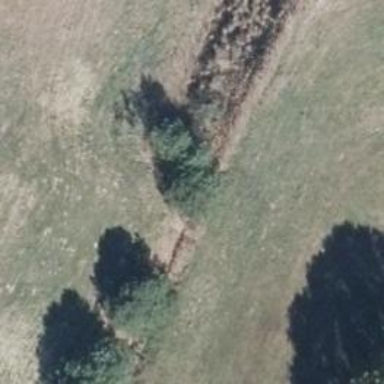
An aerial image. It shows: Row of trees in natural setting.